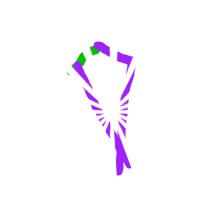
Shape: kite